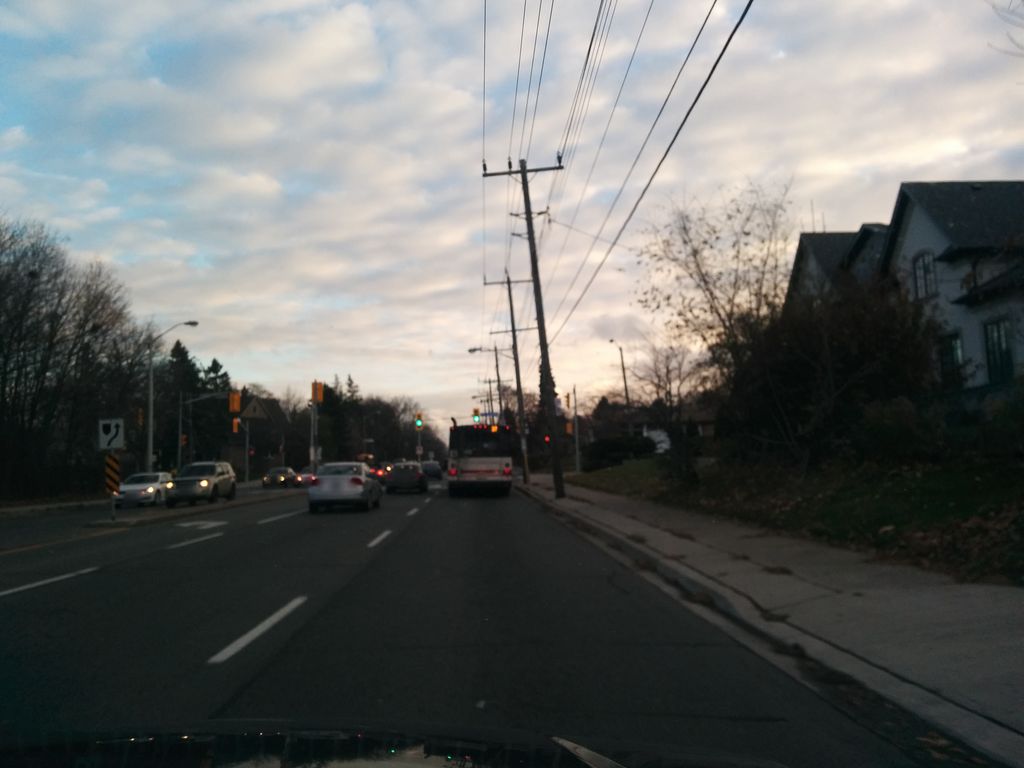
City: toronto